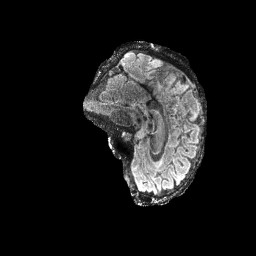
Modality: FLAIR
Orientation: sagittal
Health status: ill
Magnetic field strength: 3 T